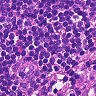
Metastatic tissue present: no